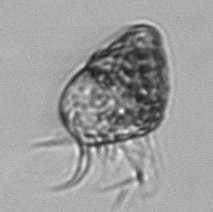
Label: Strombidium_morphotype1